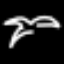
Label: palm tree